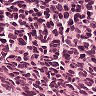
Metastatic tissue present: no